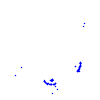
Particle: kaon